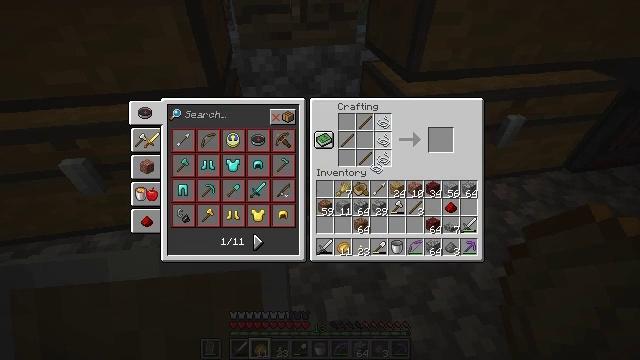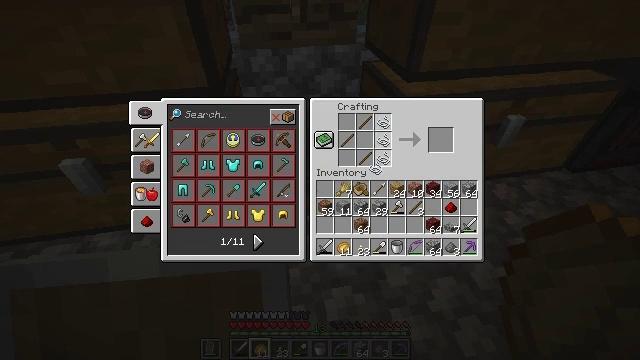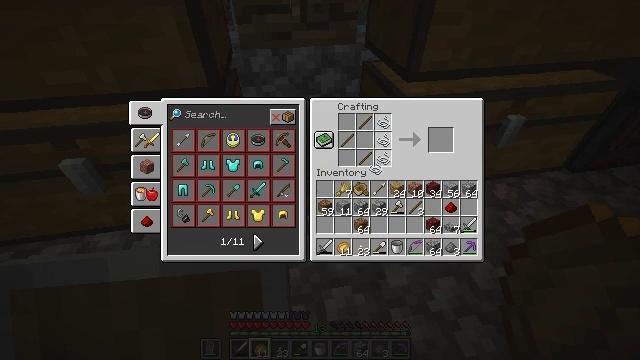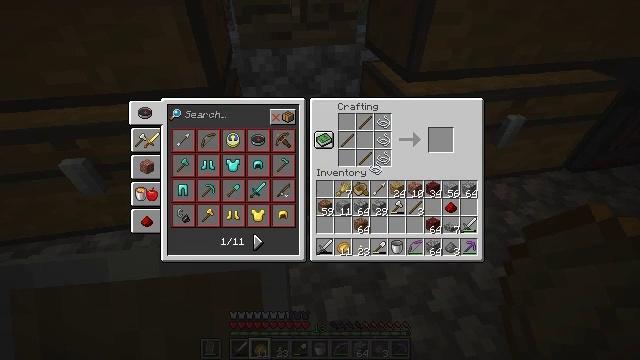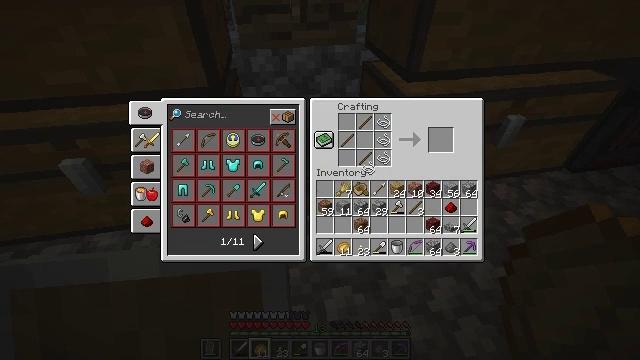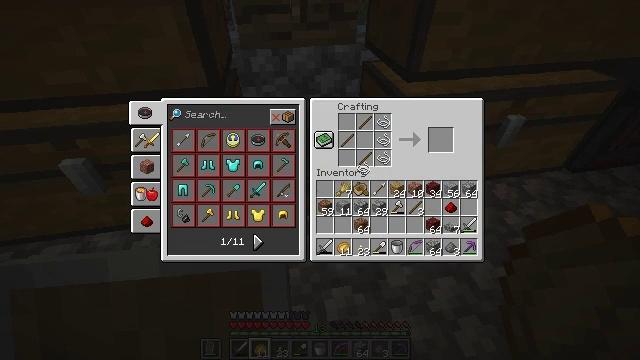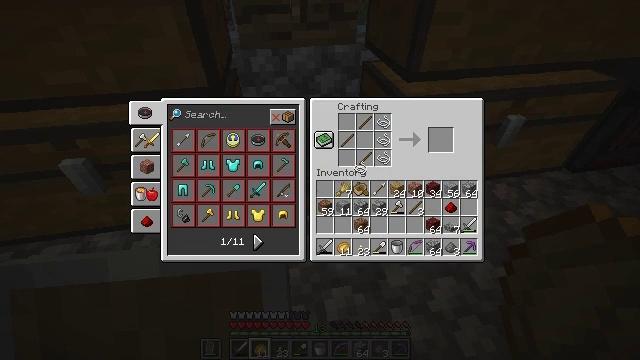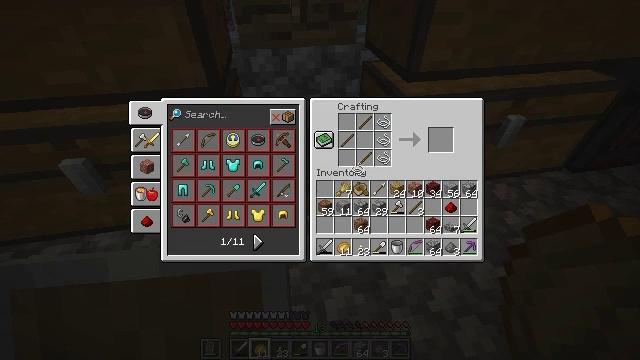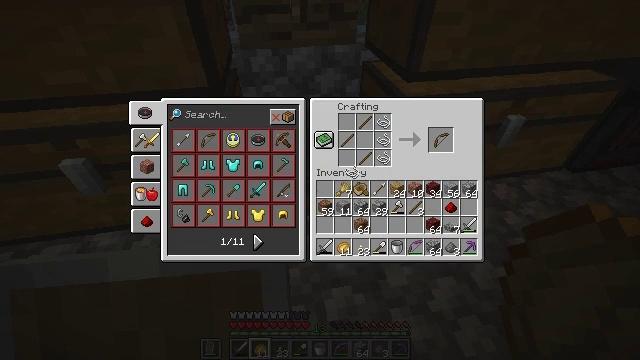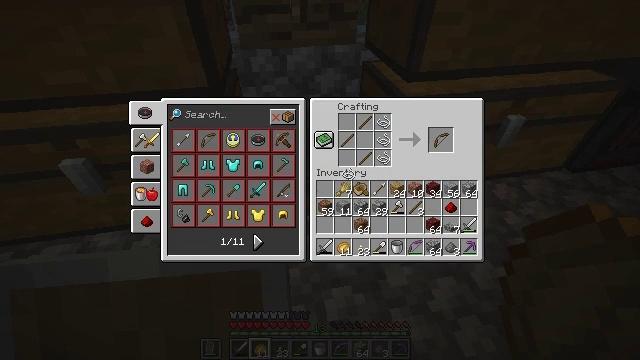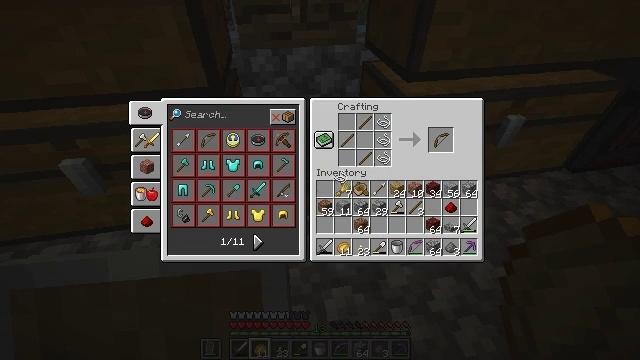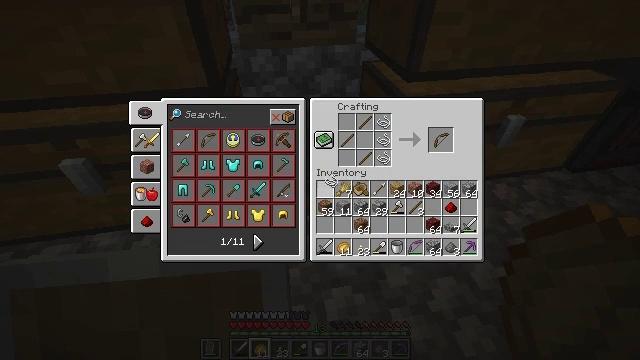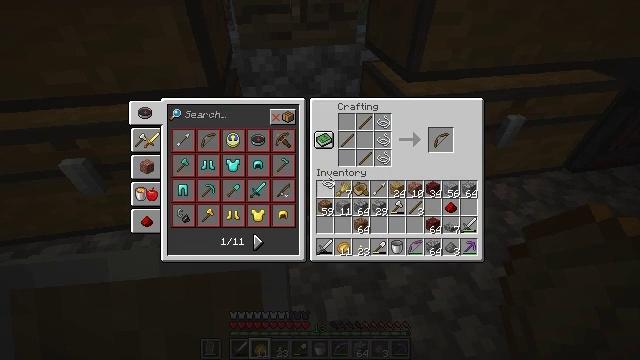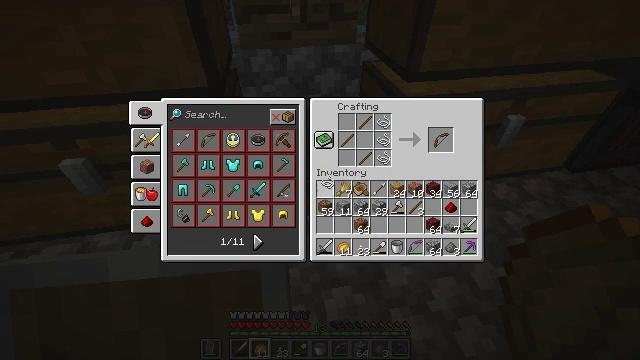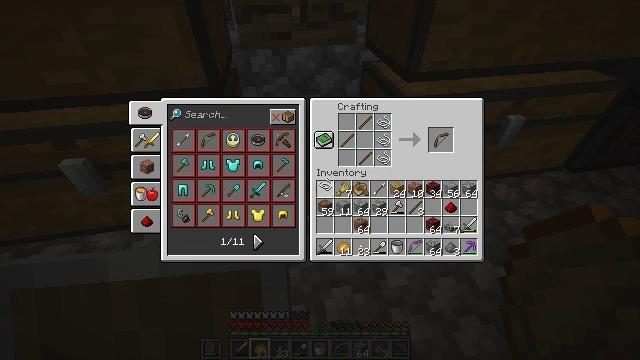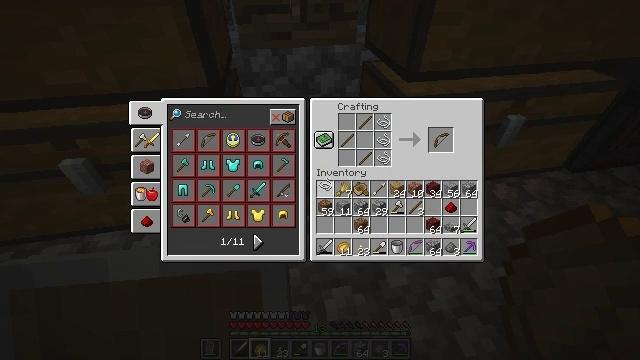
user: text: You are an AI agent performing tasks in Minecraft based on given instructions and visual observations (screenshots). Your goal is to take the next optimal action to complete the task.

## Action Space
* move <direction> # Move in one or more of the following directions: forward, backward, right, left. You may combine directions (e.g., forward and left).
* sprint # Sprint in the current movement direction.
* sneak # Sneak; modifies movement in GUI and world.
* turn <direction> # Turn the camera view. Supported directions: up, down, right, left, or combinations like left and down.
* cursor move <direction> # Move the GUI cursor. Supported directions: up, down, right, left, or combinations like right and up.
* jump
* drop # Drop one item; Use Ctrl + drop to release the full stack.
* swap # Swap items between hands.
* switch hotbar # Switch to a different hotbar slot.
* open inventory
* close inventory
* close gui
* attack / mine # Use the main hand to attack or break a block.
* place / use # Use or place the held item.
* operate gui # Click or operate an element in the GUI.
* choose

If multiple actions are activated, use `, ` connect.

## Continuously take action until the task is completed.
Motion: motion action
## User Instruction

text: Use the crafting table to craft a bow.
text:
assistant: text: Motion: use / place
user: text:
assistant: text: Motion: use / place
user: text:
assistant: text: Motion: no_op
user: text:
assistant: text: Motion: turn left
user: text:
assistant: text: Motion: no_op
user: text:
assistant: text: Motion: no_op
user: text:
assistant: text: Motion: no_op
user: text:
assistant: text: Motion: no_op
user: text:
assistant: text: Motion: no_op
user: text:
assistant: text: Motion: turn left
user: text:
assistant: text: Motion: turn left
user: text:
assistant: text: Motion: no_op
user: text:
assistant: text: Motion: no_op
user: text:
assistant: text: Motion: no_op
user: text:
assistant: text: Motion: no_op
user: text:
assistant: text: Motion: attack / mine
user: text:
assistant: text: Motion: attack / mine
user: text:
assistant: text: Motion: attack / mine
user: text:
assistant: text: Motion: no_op
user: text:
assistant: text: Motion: no_op
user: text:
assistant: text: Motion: no_op
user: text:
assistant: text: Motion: no_op
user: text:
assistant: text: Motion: turn right
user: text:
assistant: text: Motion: turn right
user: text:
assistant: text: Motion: turn right
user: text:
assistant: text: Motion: turn right
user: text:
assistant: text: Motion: turn right and up
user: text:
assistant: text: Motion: turn right
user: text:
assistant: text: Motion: sneak, turn right
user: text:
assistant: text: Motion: sneak